Question: I have looked at a lot of blogs and tried many things to get my Swift unit tests to work in Xcode 6.0.1 (or 6.1 for that matter). I'm trying to access classes in my app's target so I wrote this line:
'''
var vc: LoginViewController!
'''
Of course, I get the "Use of undeclared type 'LoginViewController'" error.
I then try to add 'LoginViewController' to my test target, but then I get "use of unresolved identifier" errors on other classes in my project. So I try to add those classes to my test target, but I end up with a seemingly endless source of errors like the screenshot below:

Declaring all my classes as public, causes other errors and seems like bad practice. Is there anyway to include unit tests in a Swift project that relies on many frameworks and classes? I simply want to start with something almost exactly like the code in this <URL>.
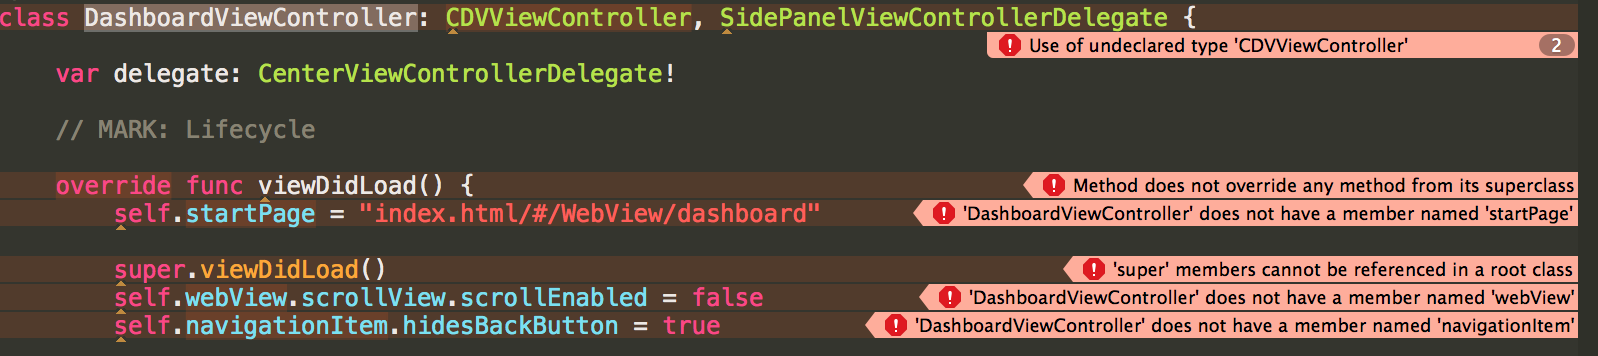
Answer: After much headache and putting this on the back burner, I found that the main problem was when adding files to the test target membership, the Objective-C classes would still complain. I figured it was an old compatibility issue with the new way Swift does unit tests, but the solution was . Thus, I added a reference to it in my test target's build settings, like so:

It seems simple and obvious now, but the errors were unhelpful. No other solutions I saw for Swift unit tests suggested this could be an issue, but now I know.
For unit tests to work in Swift, the test target must know everything the app target knows, so add a reference to your bridging header in your test target too (if applicable).